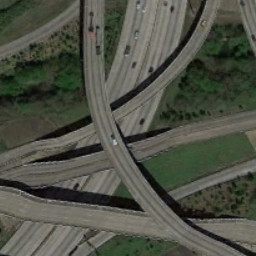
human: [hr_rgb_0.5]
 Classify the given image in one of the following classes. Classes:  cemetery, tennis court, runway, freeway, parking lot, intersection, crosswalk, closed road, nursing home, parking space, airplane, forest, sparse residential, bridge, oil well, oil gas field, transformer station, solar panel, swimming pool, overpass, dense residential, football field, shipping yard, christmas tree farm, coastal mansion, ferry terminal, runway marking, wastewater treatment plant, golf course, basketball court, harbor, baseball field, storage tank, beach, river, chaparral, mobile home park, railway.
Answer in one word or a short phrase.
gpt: overpass